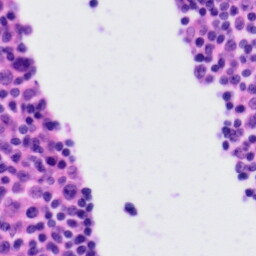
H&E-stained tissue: Tonsil